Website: bh-photo
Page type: customer-info-address
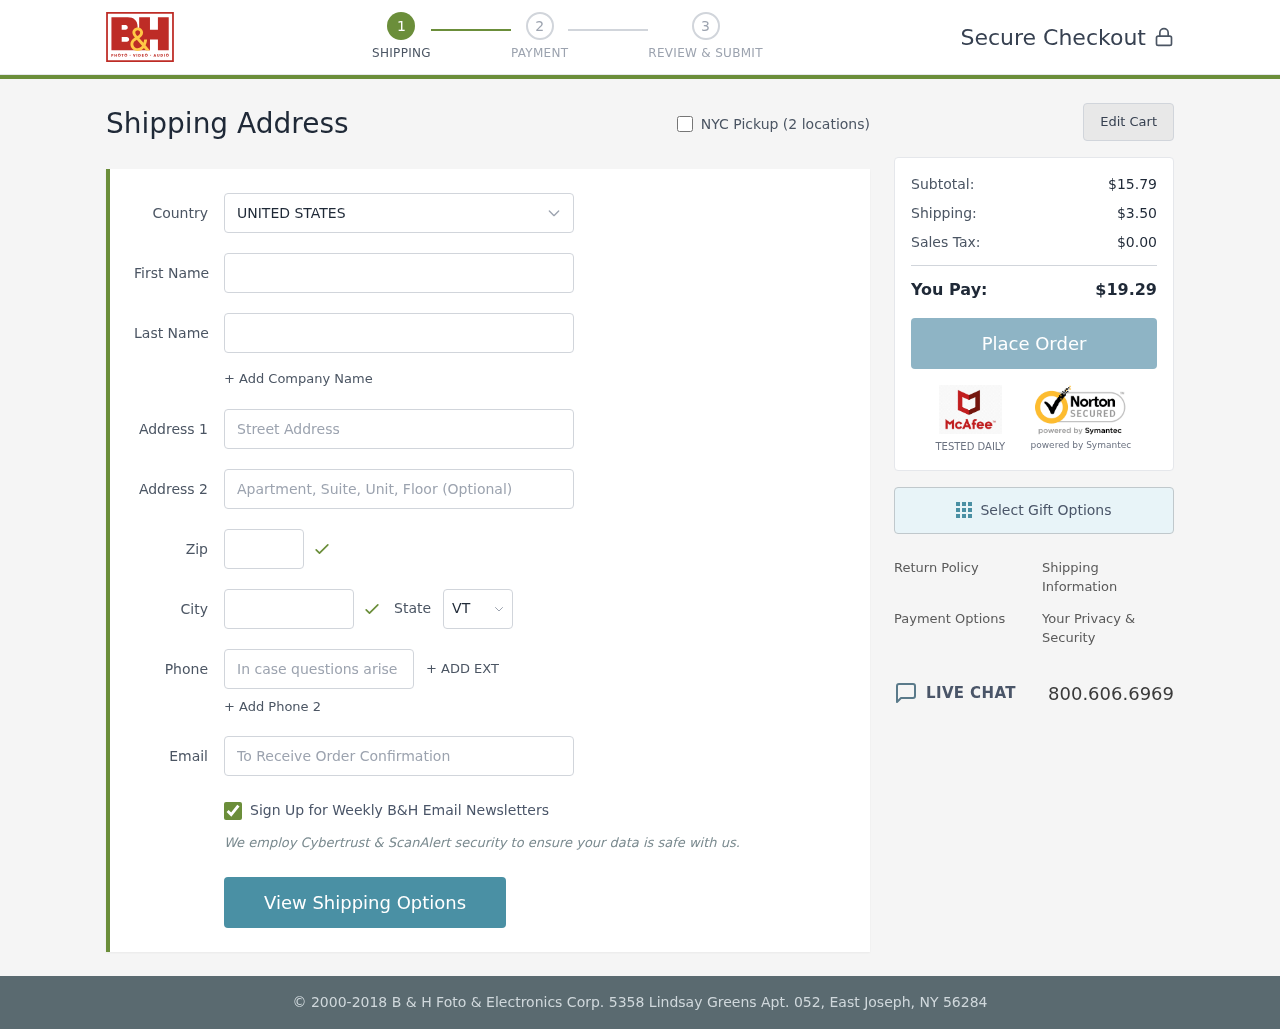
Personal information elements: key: PII_CITY
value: East Daniel
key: PII_COUNTRY
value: United States
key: PII_EMAIL
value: aturner@yahoo.com
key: PII_FIRSTNAME
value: Amanda
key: PII_LASTNAME
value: Turner
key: PII_PHONE
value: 7534264009
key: PII_POSTCODE
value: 48936
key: PII_STATE_ABBR
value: VT
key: PII_STREET
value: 1349 Parker Manor
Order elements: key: ORDER_SUBTOTAL
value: $15.79
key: ORDER_SHIPPING_COST
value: $3.50
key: ORDER_TAX
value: $0.00
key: ORDER_TOTAL
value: $19.29